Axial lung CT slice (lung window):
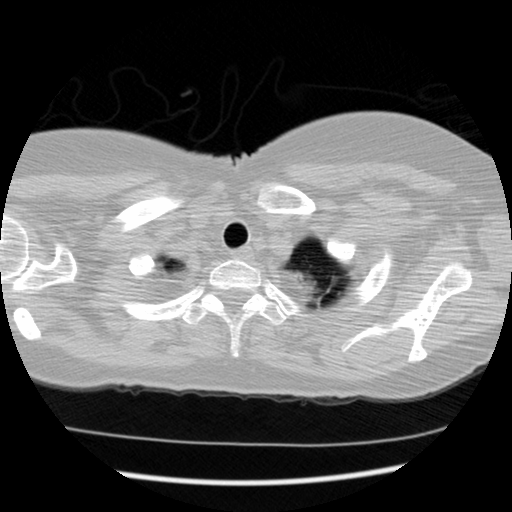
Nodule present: no